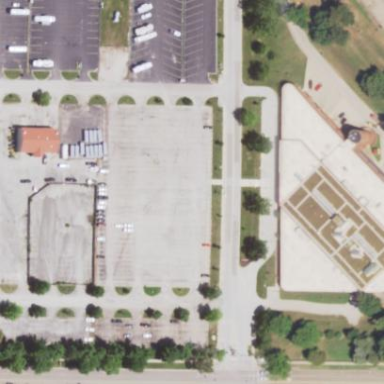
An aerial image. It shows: Paved parking area.